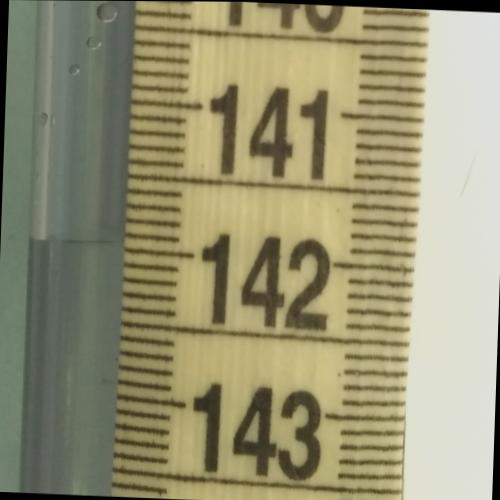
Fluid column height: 141.9 cm